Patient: sex F, age 58
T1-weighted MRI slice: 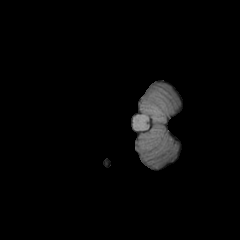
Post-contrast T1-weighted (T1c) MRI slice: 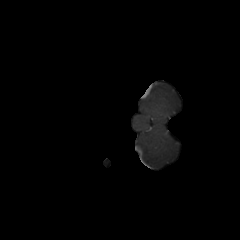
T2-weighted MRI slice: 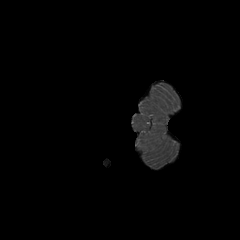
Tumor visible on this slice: no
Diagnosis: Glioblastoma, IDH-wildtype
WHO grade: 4